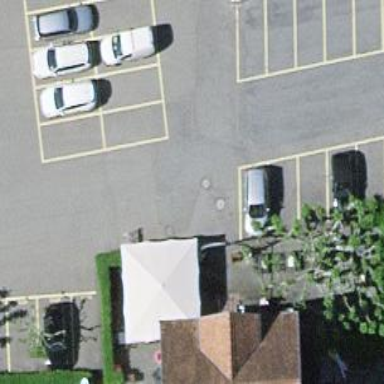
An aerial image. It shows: Asphalt parking aisle road.